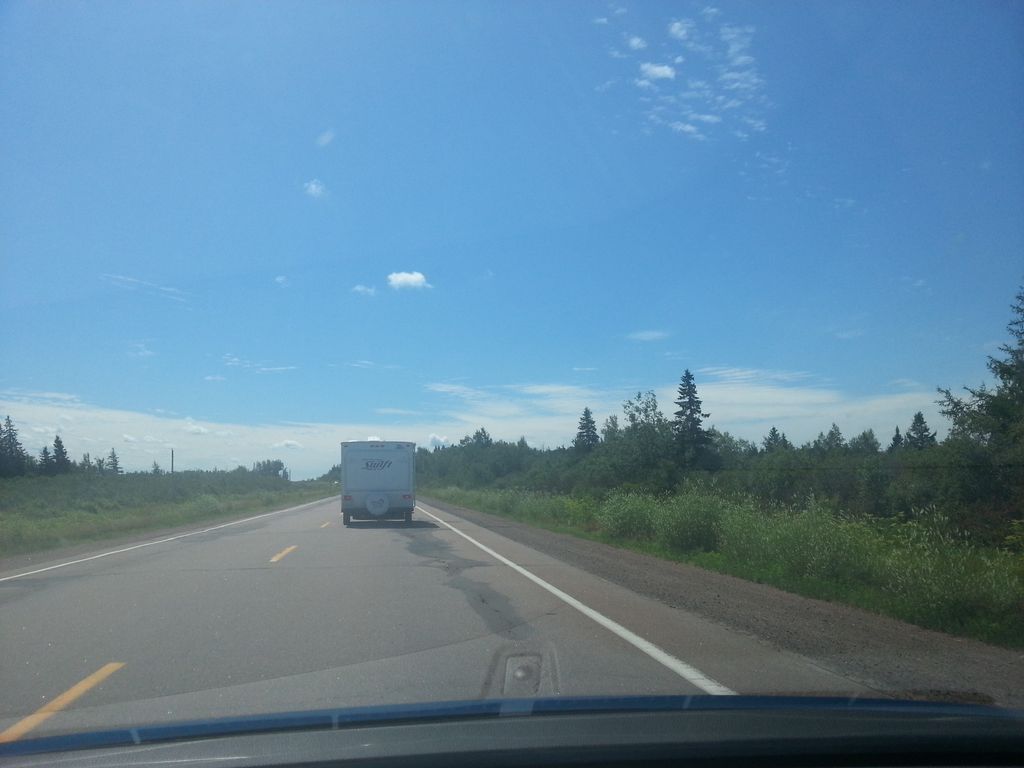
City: charlottetown